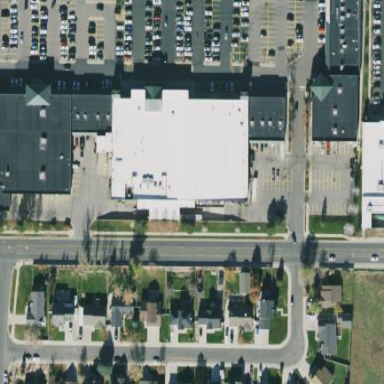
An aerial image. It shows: Building that houses supermarket.